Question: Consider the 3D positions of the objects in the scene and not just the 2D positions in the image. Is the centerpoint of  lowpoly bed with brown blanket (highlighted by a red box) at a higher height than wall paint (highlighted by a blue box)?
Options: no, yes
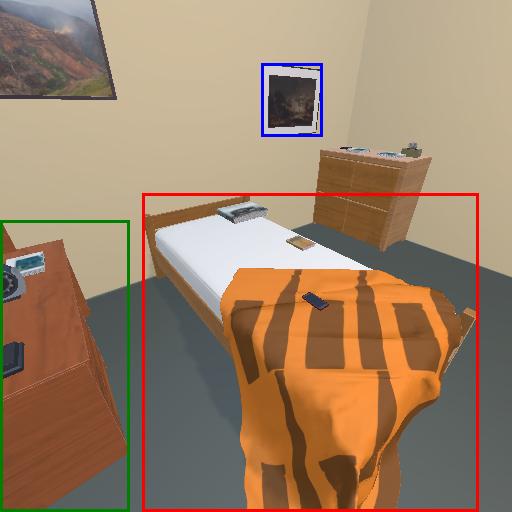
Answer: no